Question: What has surged in adoption?
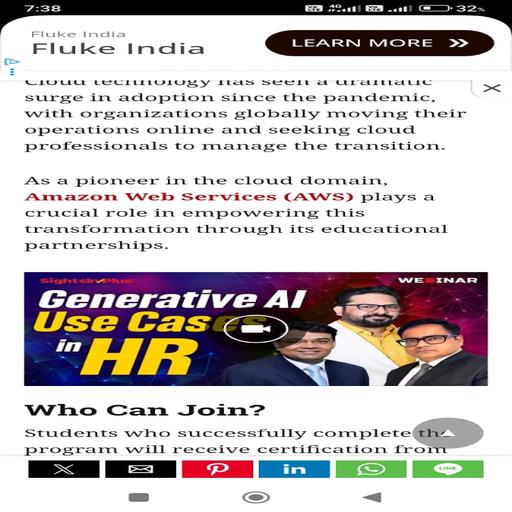
Answer: Cloud technology